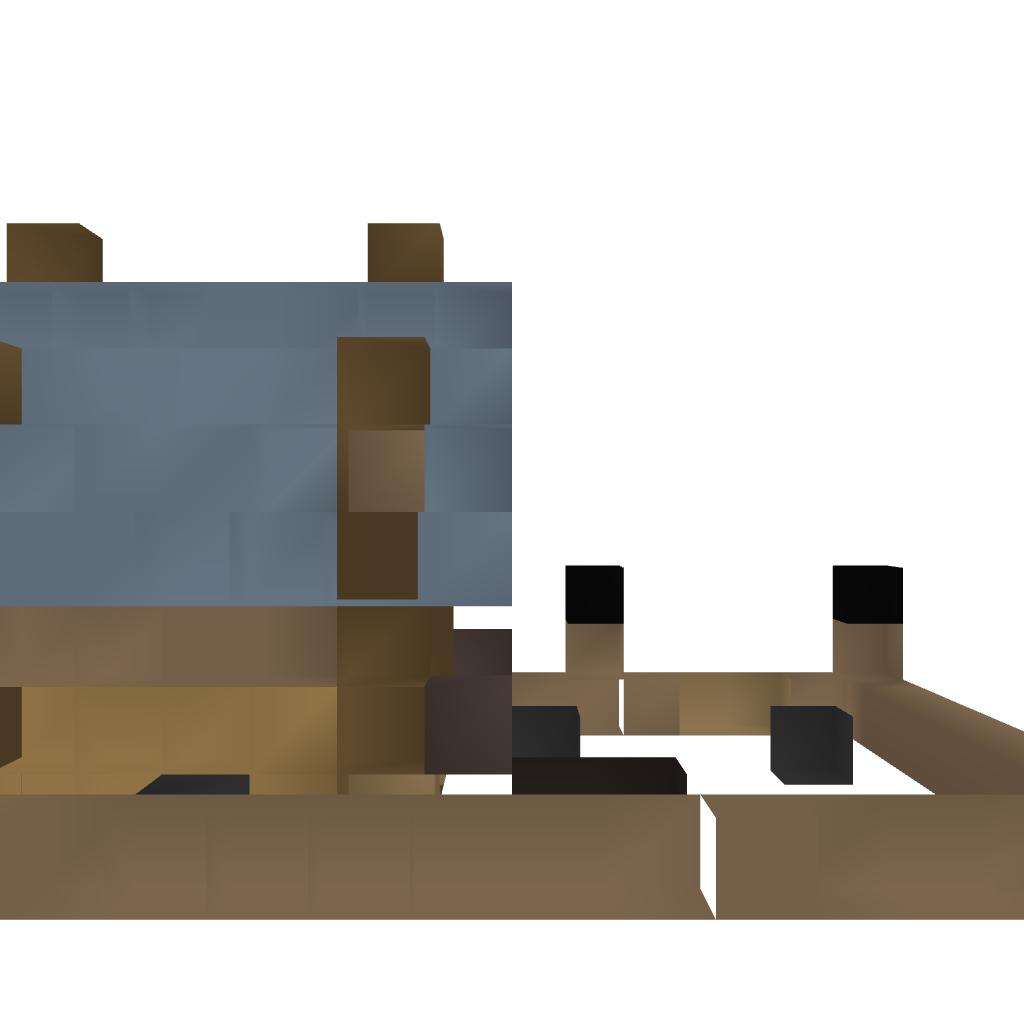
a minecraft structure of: Horse Stables